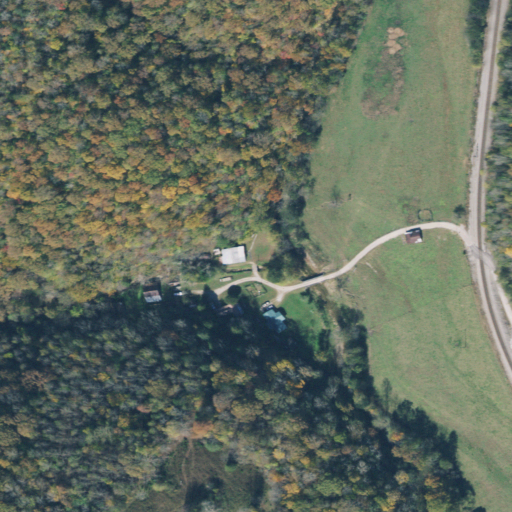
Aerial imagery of valley in Tennessee named Pumplog Hollow containing deciduous forest, pasture, open development, low intensity development, medium intensity development, and grassland